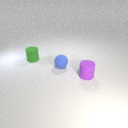
small purple rubber cylinder to the right of small green rubber cylinder